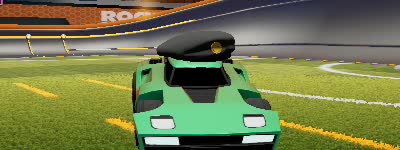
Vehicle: breakout